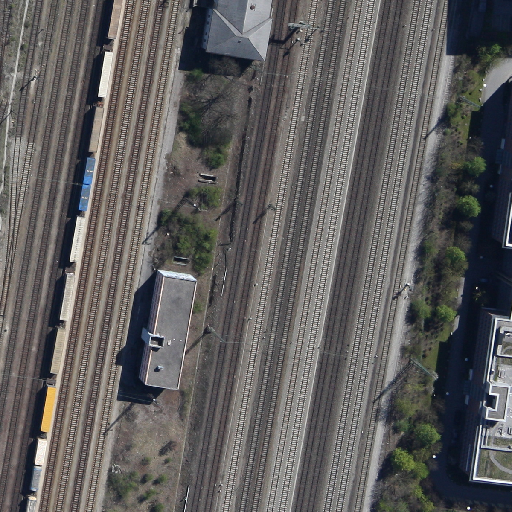
Referring expression: building along the road